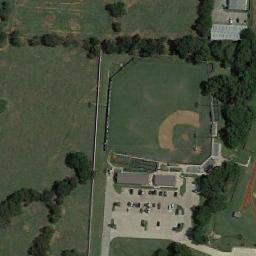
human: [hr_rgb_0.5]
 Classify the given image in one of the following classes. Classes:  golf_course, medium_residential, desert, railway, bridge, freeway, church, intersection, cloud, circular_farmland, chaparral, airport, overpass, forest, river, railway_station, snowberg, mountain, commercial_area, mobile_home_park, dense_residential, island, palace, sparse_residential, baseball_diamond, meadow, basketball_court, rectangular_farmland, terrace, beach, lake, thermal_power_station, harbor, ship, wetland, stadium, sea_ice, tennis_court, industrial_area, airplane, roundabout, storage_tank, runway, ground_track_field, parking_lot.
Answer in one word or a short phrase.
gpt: baseball_diamond